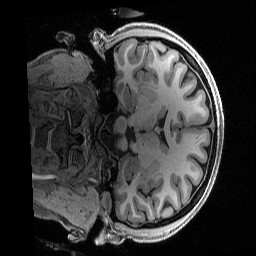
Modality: T1w
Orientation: coronal
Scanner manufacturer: siemens
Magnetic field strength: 3 T
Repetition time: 2.5 s
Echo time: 0.0029 s